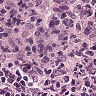
Metastatic tissue present: no